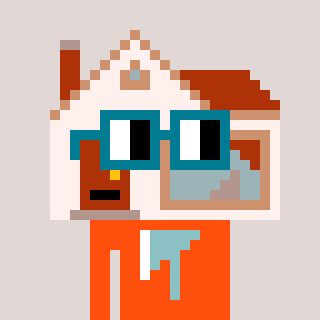
a pixel art character with square dark green glasses, a house-shaped head and a orange-colored body on a warm background